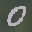
Label: 0